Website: lowes
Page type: billing-address
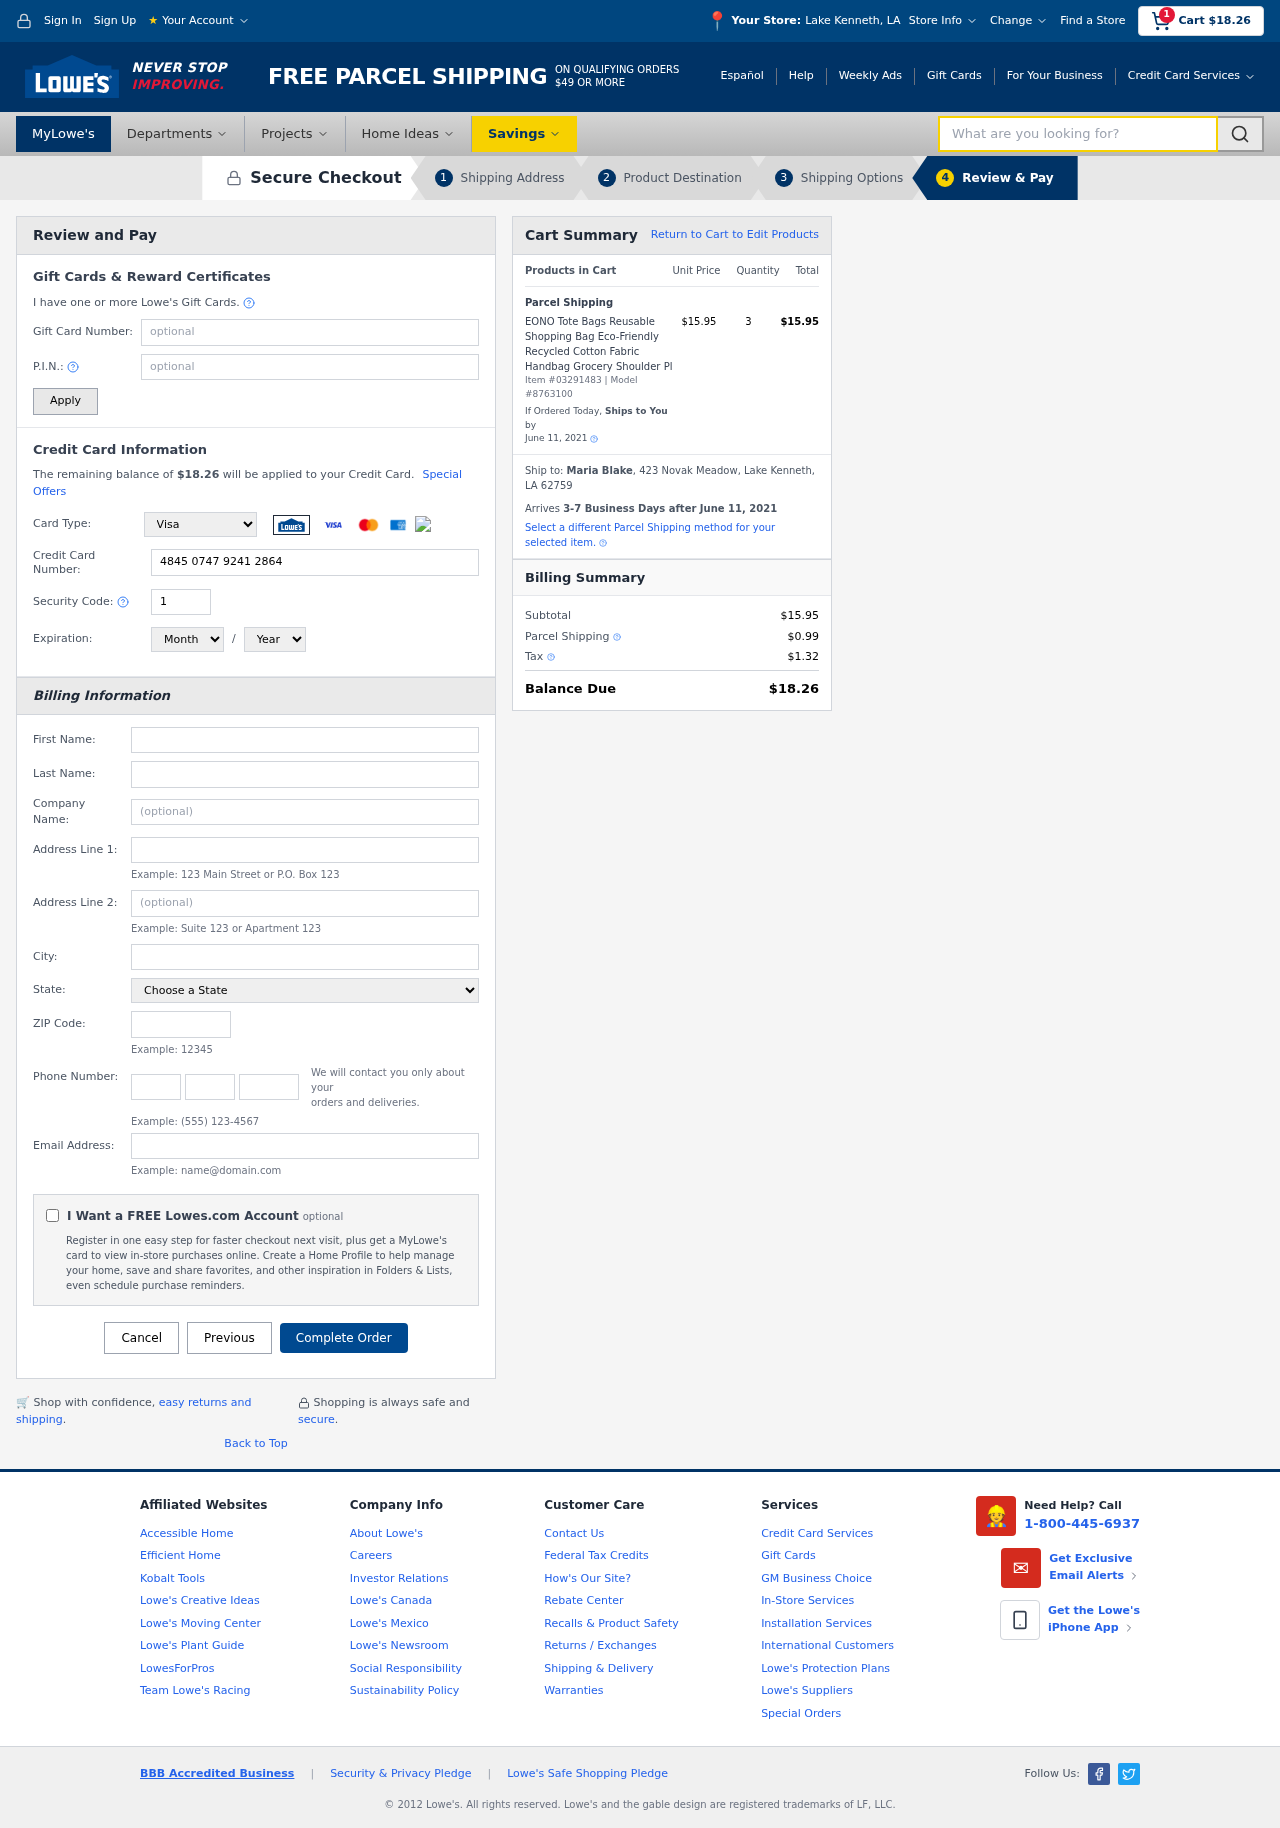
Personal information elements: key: PII_CARD_CVV
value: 197
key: PII_CARD_EXPIRY_MONTH
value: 08
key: PII_CARD_EXPIRY_YEAR
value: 30
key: PII_CARD_NUMBER
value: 4845 0747 9241 2864
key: PII_CARD_TYPE
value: Visa
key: PII_CITY
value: Lake Kenneth
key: PII_CITY_STATE
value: Lake Kenneth, LA
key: PII_EMAIL
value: maria_blake@yahoo.com
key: PII_FIRSTNAME
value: Maria
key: PII_FULLNAME
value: Maria Blake
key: PII_LASTNAME
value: Blake
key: PII_PHONE_AREA
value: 970
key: PII_PHONE_PREFIX
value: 976
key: PII_PHONE_SUFFIX
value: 0671
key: PII_POSTCODE
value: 62759
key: PII_STATE
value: Louisiana
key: PII_STREET
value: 423 Novak Meadow
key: PII_STREET2
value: Suite 220
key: PII_CITY_STATE_ZIP
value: Lake Kenneth, LA 62759
Product elements: key: PRODUCT1_NAME
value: EONO Tote Bags Reusable Shopping Bag Eco-Friendly Recycled Cotton Fabric Handbag Grocery Shoulder Pl
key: PRODUCT1_PRICE
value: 15.95
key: PRODUCT1_QUANTITY
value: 3
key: PRODUCT_ITEM_NUMBER
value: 03291483
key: PRODUCT_MODEL_NUMBER
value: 8763100
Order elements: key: ORDER_SUBTOTAL
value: $18.26
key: ORDER_TOTAL
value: $18.26
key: ORDER_SHIPPING_DATE
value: June 11, 2021
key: ORDER_SUBTOTAL
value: $15.95
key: ORDER_DELIVERY_DATE
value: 3-7 Business Days after June 11, 2021
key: ORDER_SHIPPING_DATE2
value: June 11, 2021
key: ORDER_SUBTOTAL2
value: $15.95
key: ORDER_SHIPPING_COST
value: $0.99
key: ORDER_TAX
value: $1.32
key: ORDER_TOTAL2
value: $18.26
Search elements: key: HEADER_SEARCH
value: What are you looking for?